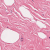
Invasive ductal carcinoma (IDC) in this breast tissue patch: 0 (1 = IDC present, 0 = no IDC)